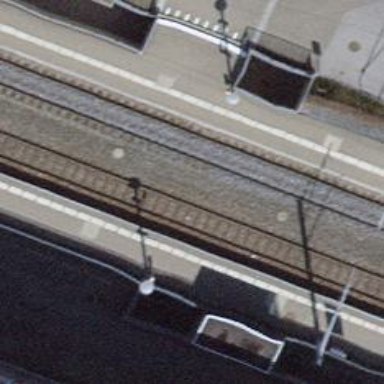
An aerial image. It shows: Stop position for public transport at railway stop.